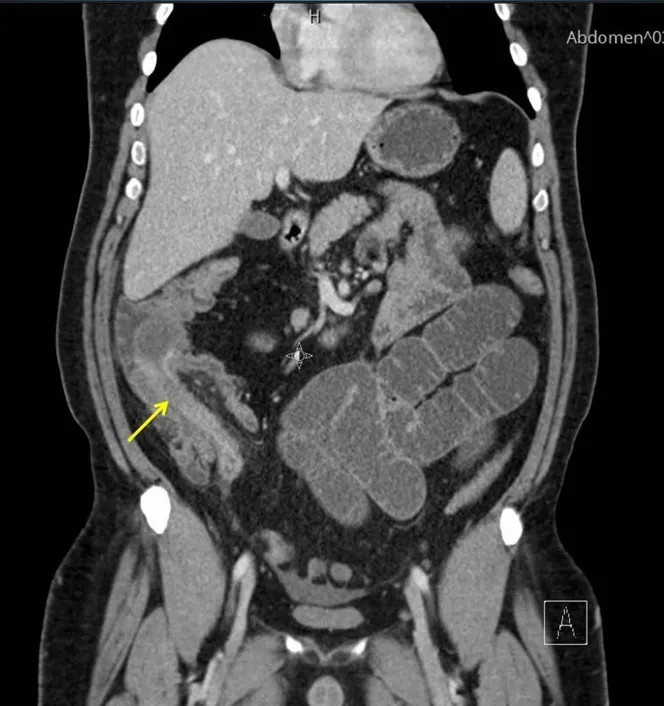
Coronal CT Scan with intravenous contrast demonstrating the intussusception of the small bowel into the ascending colon with the characteristic of double configuration of the intestinal wall (yellow arrow).
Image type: radiology (ct)